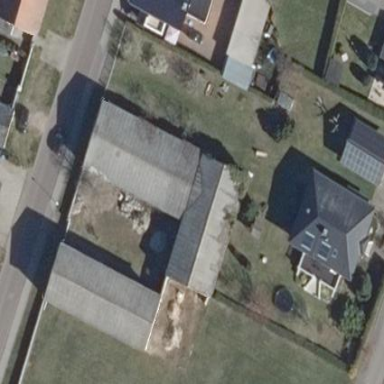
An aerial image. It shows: Part of building.